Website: crate-barrel
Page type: billing-address
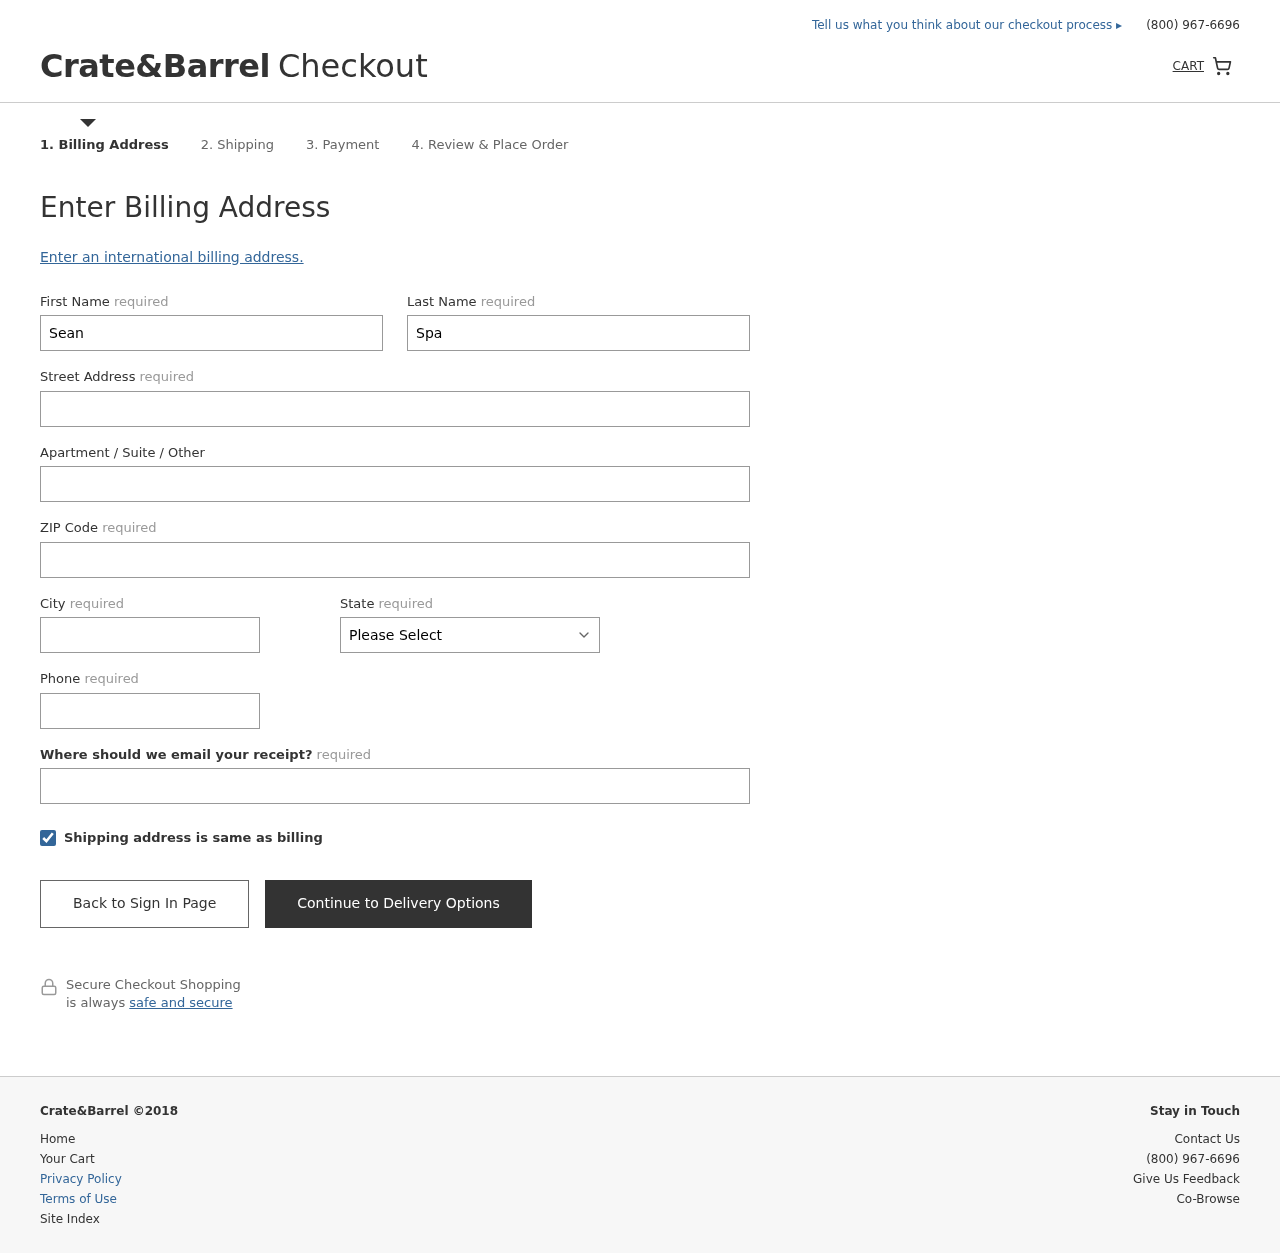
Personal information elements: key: PII_STATE
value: Texas
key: PII_FIRSTNAME
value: Sean
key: PII_LASTNAME
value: Sparks
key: PII_STREET
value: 177 Brown Spurs Apt. 993
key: PII_STREET2
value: Apt. 042
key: PII_POSTCODE
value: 62969
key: PII_CITY
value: Danielfort
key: PII_PHONE
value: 7766956669
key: PII_EMAIL
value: sean_sparks@gmail.com